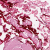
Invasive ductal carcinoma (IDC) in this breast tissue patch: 0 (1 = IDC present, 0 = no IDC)